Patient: sex F, age 60
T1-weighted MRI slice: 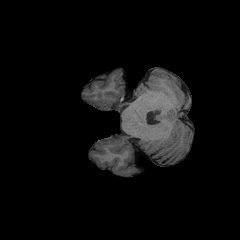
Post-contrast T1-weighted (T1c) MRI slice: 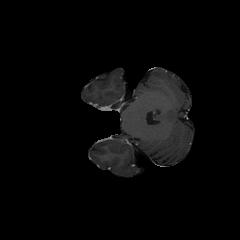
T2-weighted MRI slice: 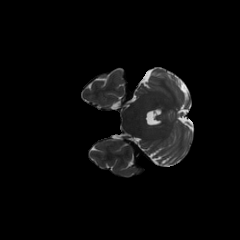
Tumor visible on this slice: no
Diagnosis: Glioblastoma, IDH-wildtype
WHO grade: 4